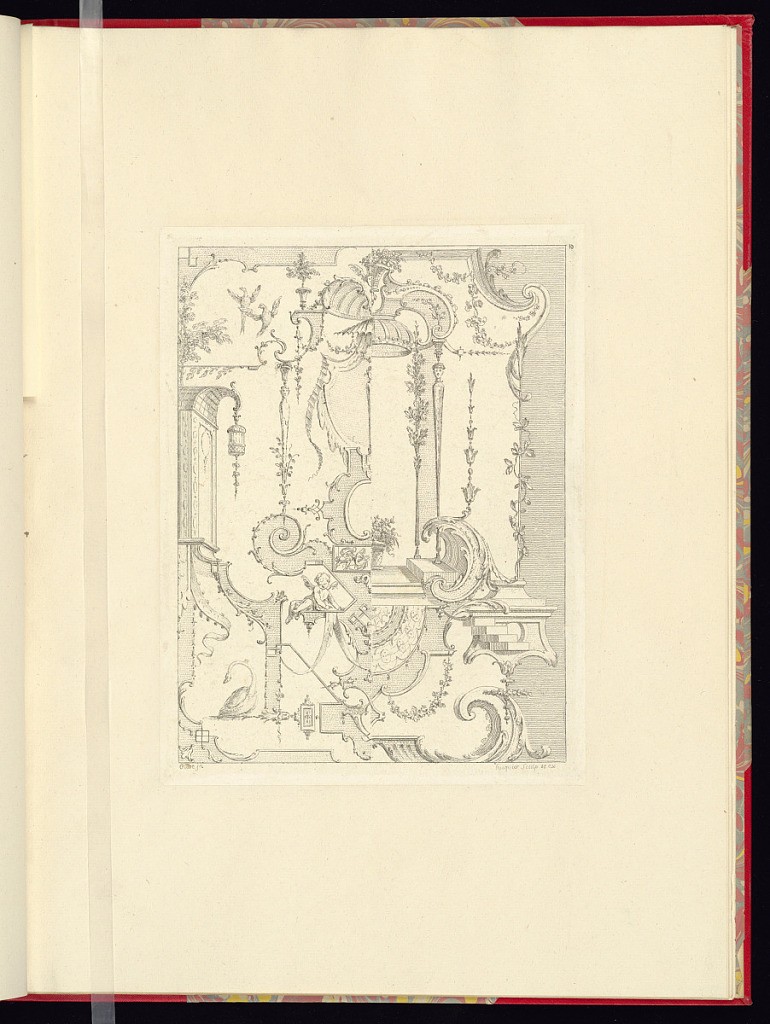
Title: Arabesque Ornament Designs
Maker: Claude Gillot, French, 1673–1722
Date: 1749–61
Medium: Etching on laid paper
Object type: Print
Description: Tenth plate from a series of bifurcated arabesque/ grotesque panel designs with a different design on the left and right side of the plate. The ornament features architectural elements, festoons of flowers, birds, swan, putto, a lantern, herms, fleurons, rinceaux, c-scrolls, vases and baskets of flowers, drapery, steps, fluting, rosettes, bat wing and trellis patterns. The plate is numbered and signed.